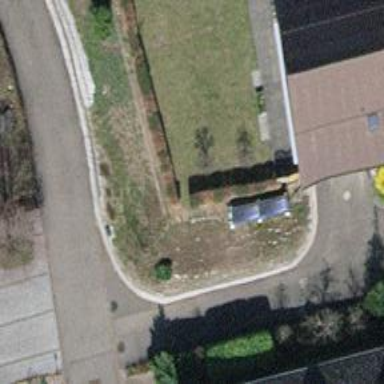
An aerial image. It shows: Hedge acting as barrier.